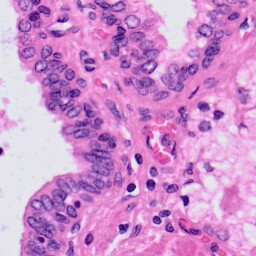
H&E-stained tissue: Prostate